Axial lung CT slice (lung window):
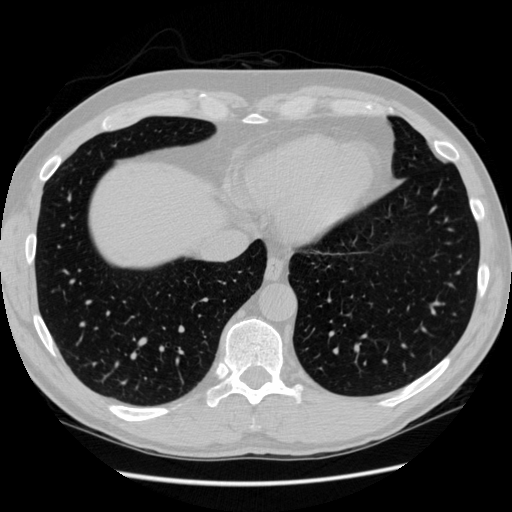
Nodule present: no